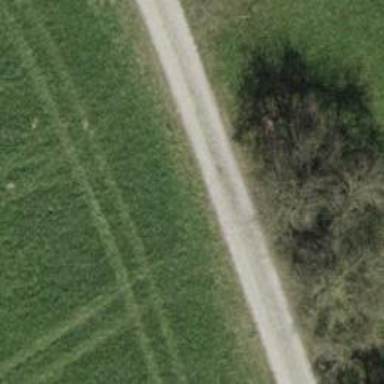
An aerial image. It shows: Gravel track with grade2 tracktype.